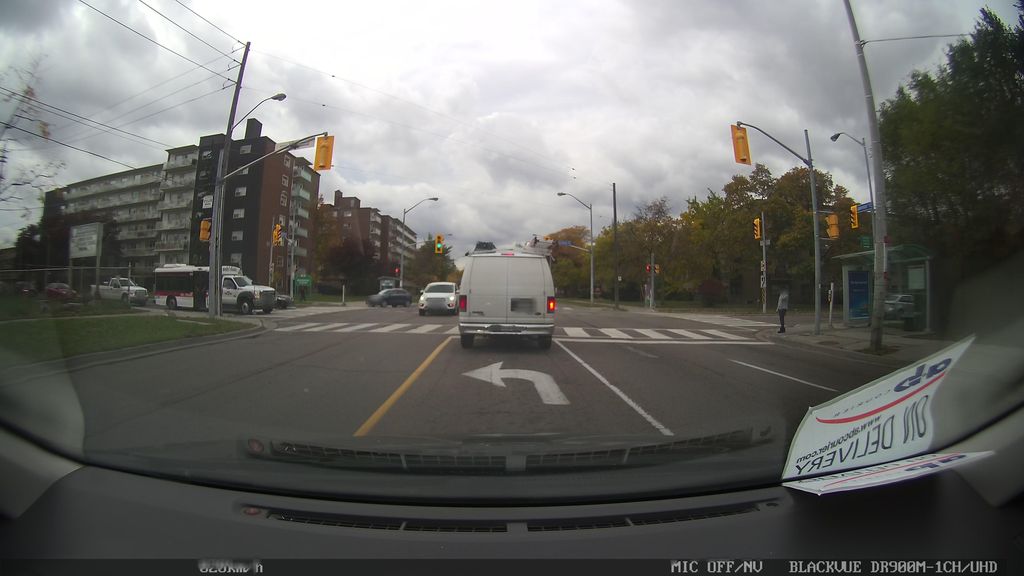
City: toronto